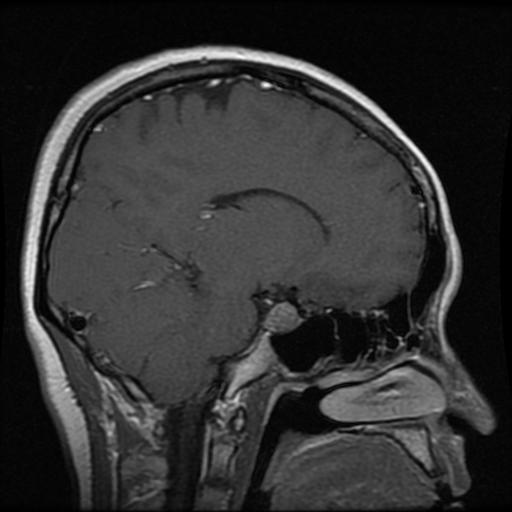
Label: pituitary